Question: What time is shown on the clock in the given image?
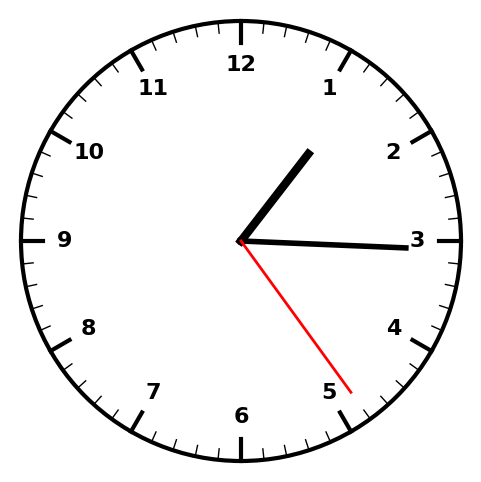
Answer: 01:15:24